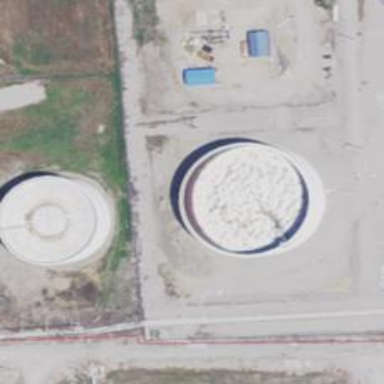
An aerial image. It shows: Storage tank that is man-made.